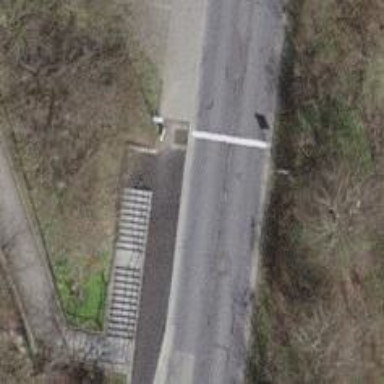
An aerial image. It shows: Road with steps.